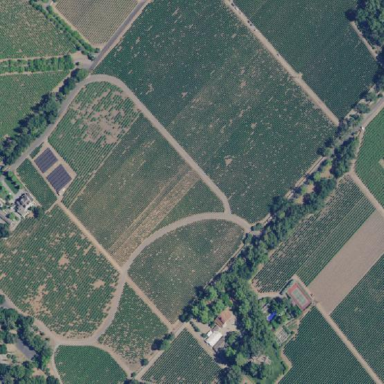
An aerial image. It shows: Vineyard growing grapes.